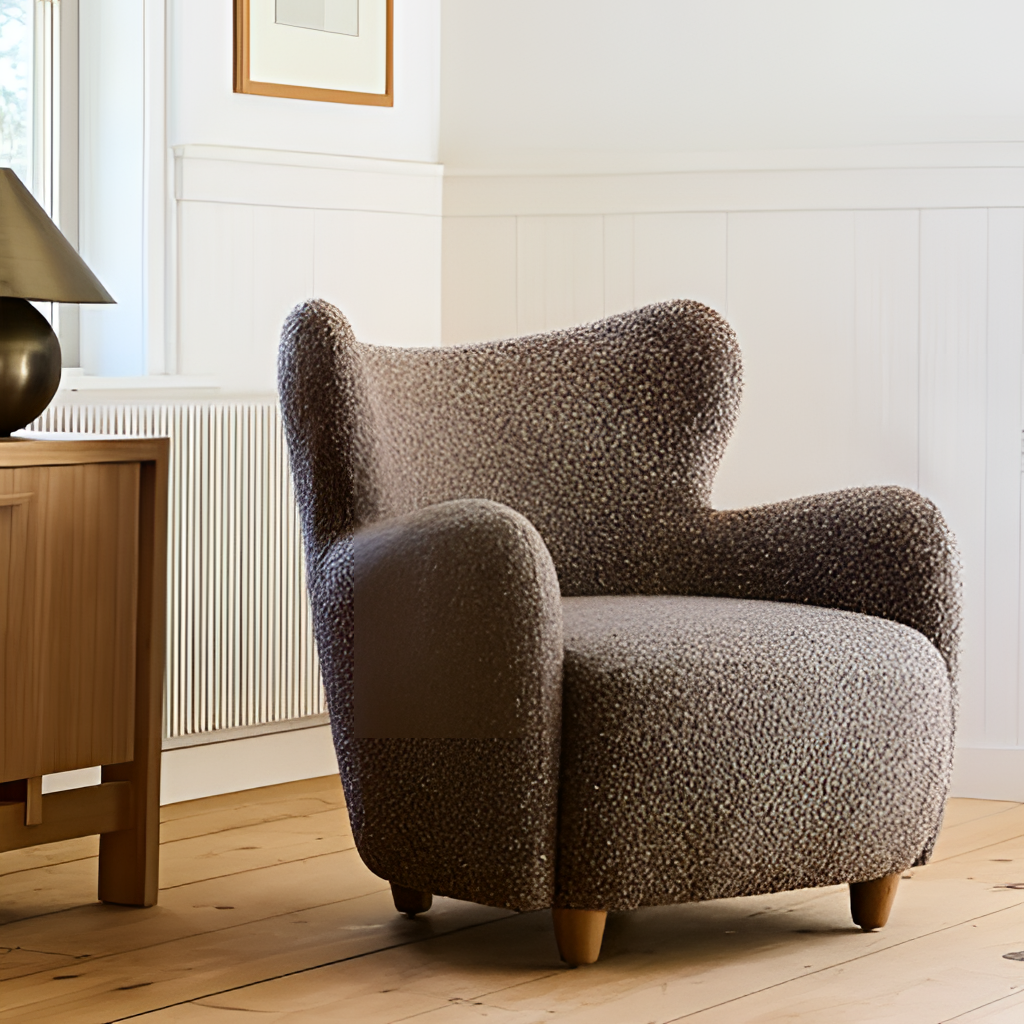
living room, fabric armchair, wood flooring, with plank pattern, modern, white panel wallpaper, with solid pattern